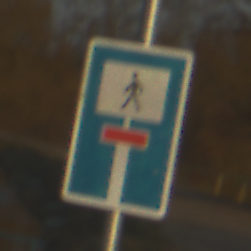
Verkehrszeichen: SackgasseFussgaengerDurchlaessig
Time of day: SunriseSunset
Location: Outdoor (RoadRail)
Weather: PartlyCloudy
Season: NotSpecified
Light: Natural